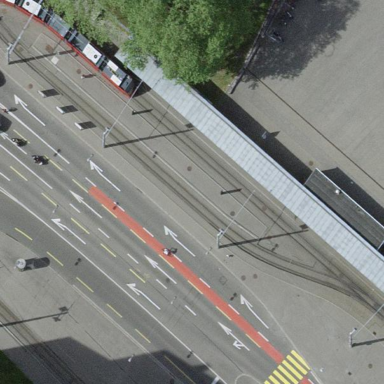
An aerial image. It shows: Asphalt tram platform for public transport.